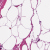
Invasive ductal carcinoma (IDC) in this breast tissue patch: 0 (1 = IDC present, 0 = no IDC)